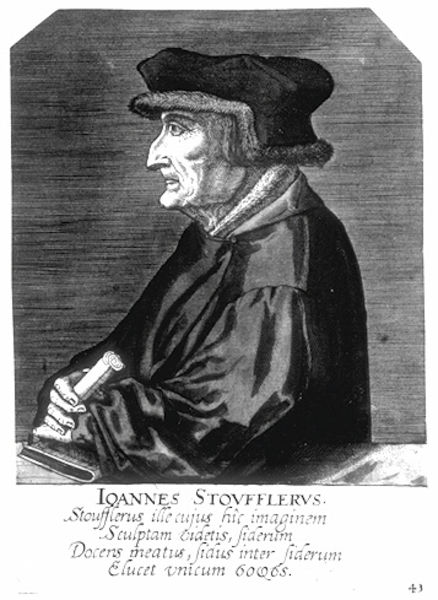
Titel: Bildnis des Johannes Stoefler
Künstler: Philipp Galle
Institution: (Seriendruck)
Schlagwörter: hand, haut, mann, schatten, umhang, weiß, finger, grau, hut, licht, mund, nase, profil, schwarz, zeichnung, blick, haube, alt, anzug, kappe, mütze, richter, augen, falten, johannes, kragen, mensch, pelz, bild, bildnis, herr, hände, portrait, porträt, kirche, auge, geistlicher, gewand, mantel, saum, kinn, renaissance, fell, perücke, kopfbedeckung, schrift, seitlich, papier, lehrer, grafik, linien, glanz, seitenansicht, faltenwurf, wange, augenbraue, alter, greis, hager, buch, gemalt, druck, schwarzweiss, druckgrafik, schraffur, stich, hakennase, seite, text, beschriftung, bildniss, buchdruck, einband, rolle, ecken, talar, wangenknochen, seitenprofil, fingernägel, portät, schriftrolle, gelehrter, prominent, kupferstich, mager, latein, lateinisch, schirft, zeicnung, schriftfeld, reformation, buchillustration, buchmalerei, kleriker, reformator, porrät, ioannes, geleherter, stoffelerus, stoffel, latine, hakenase, stauffer, stovfflerus, stoufflerus